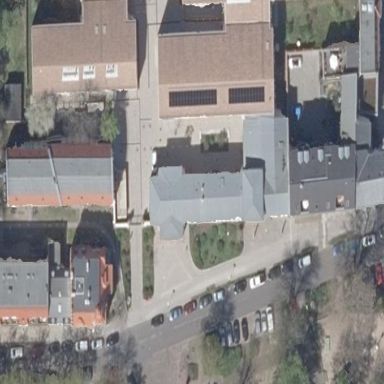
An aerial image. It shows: Office building with hipped roof.